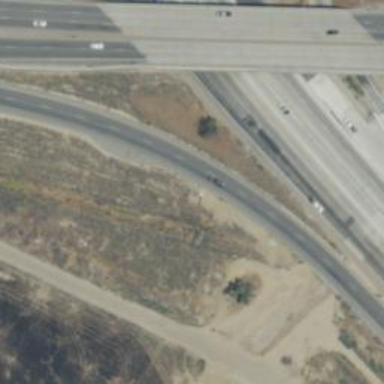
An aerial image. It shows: Motorway link.